Interaction volume radius: 10 \u00c5
Interaction volume height: 30 \u00c5
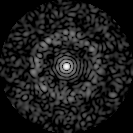
Disorder parameter: 0.8341